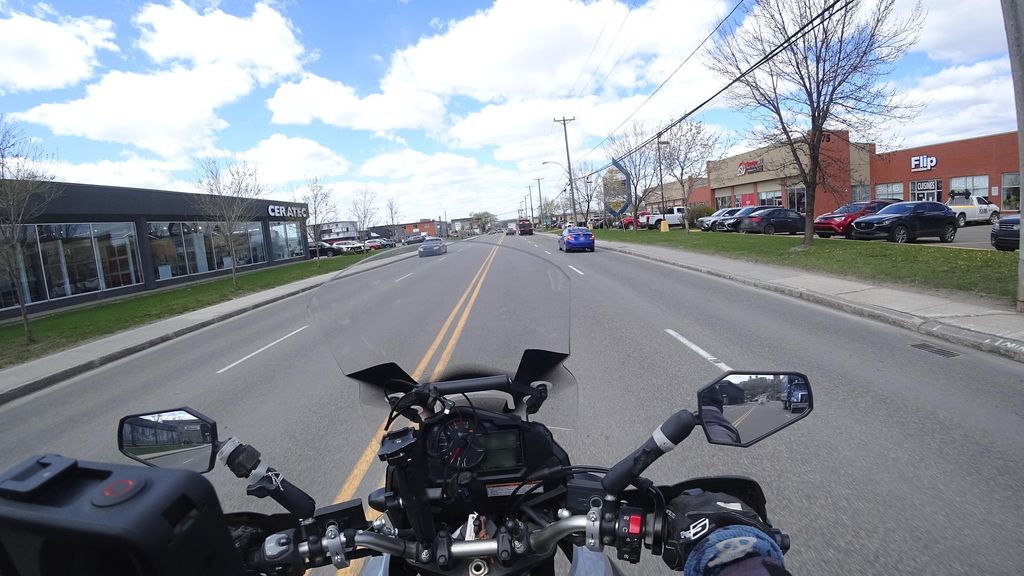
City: quebec_city